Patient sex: F
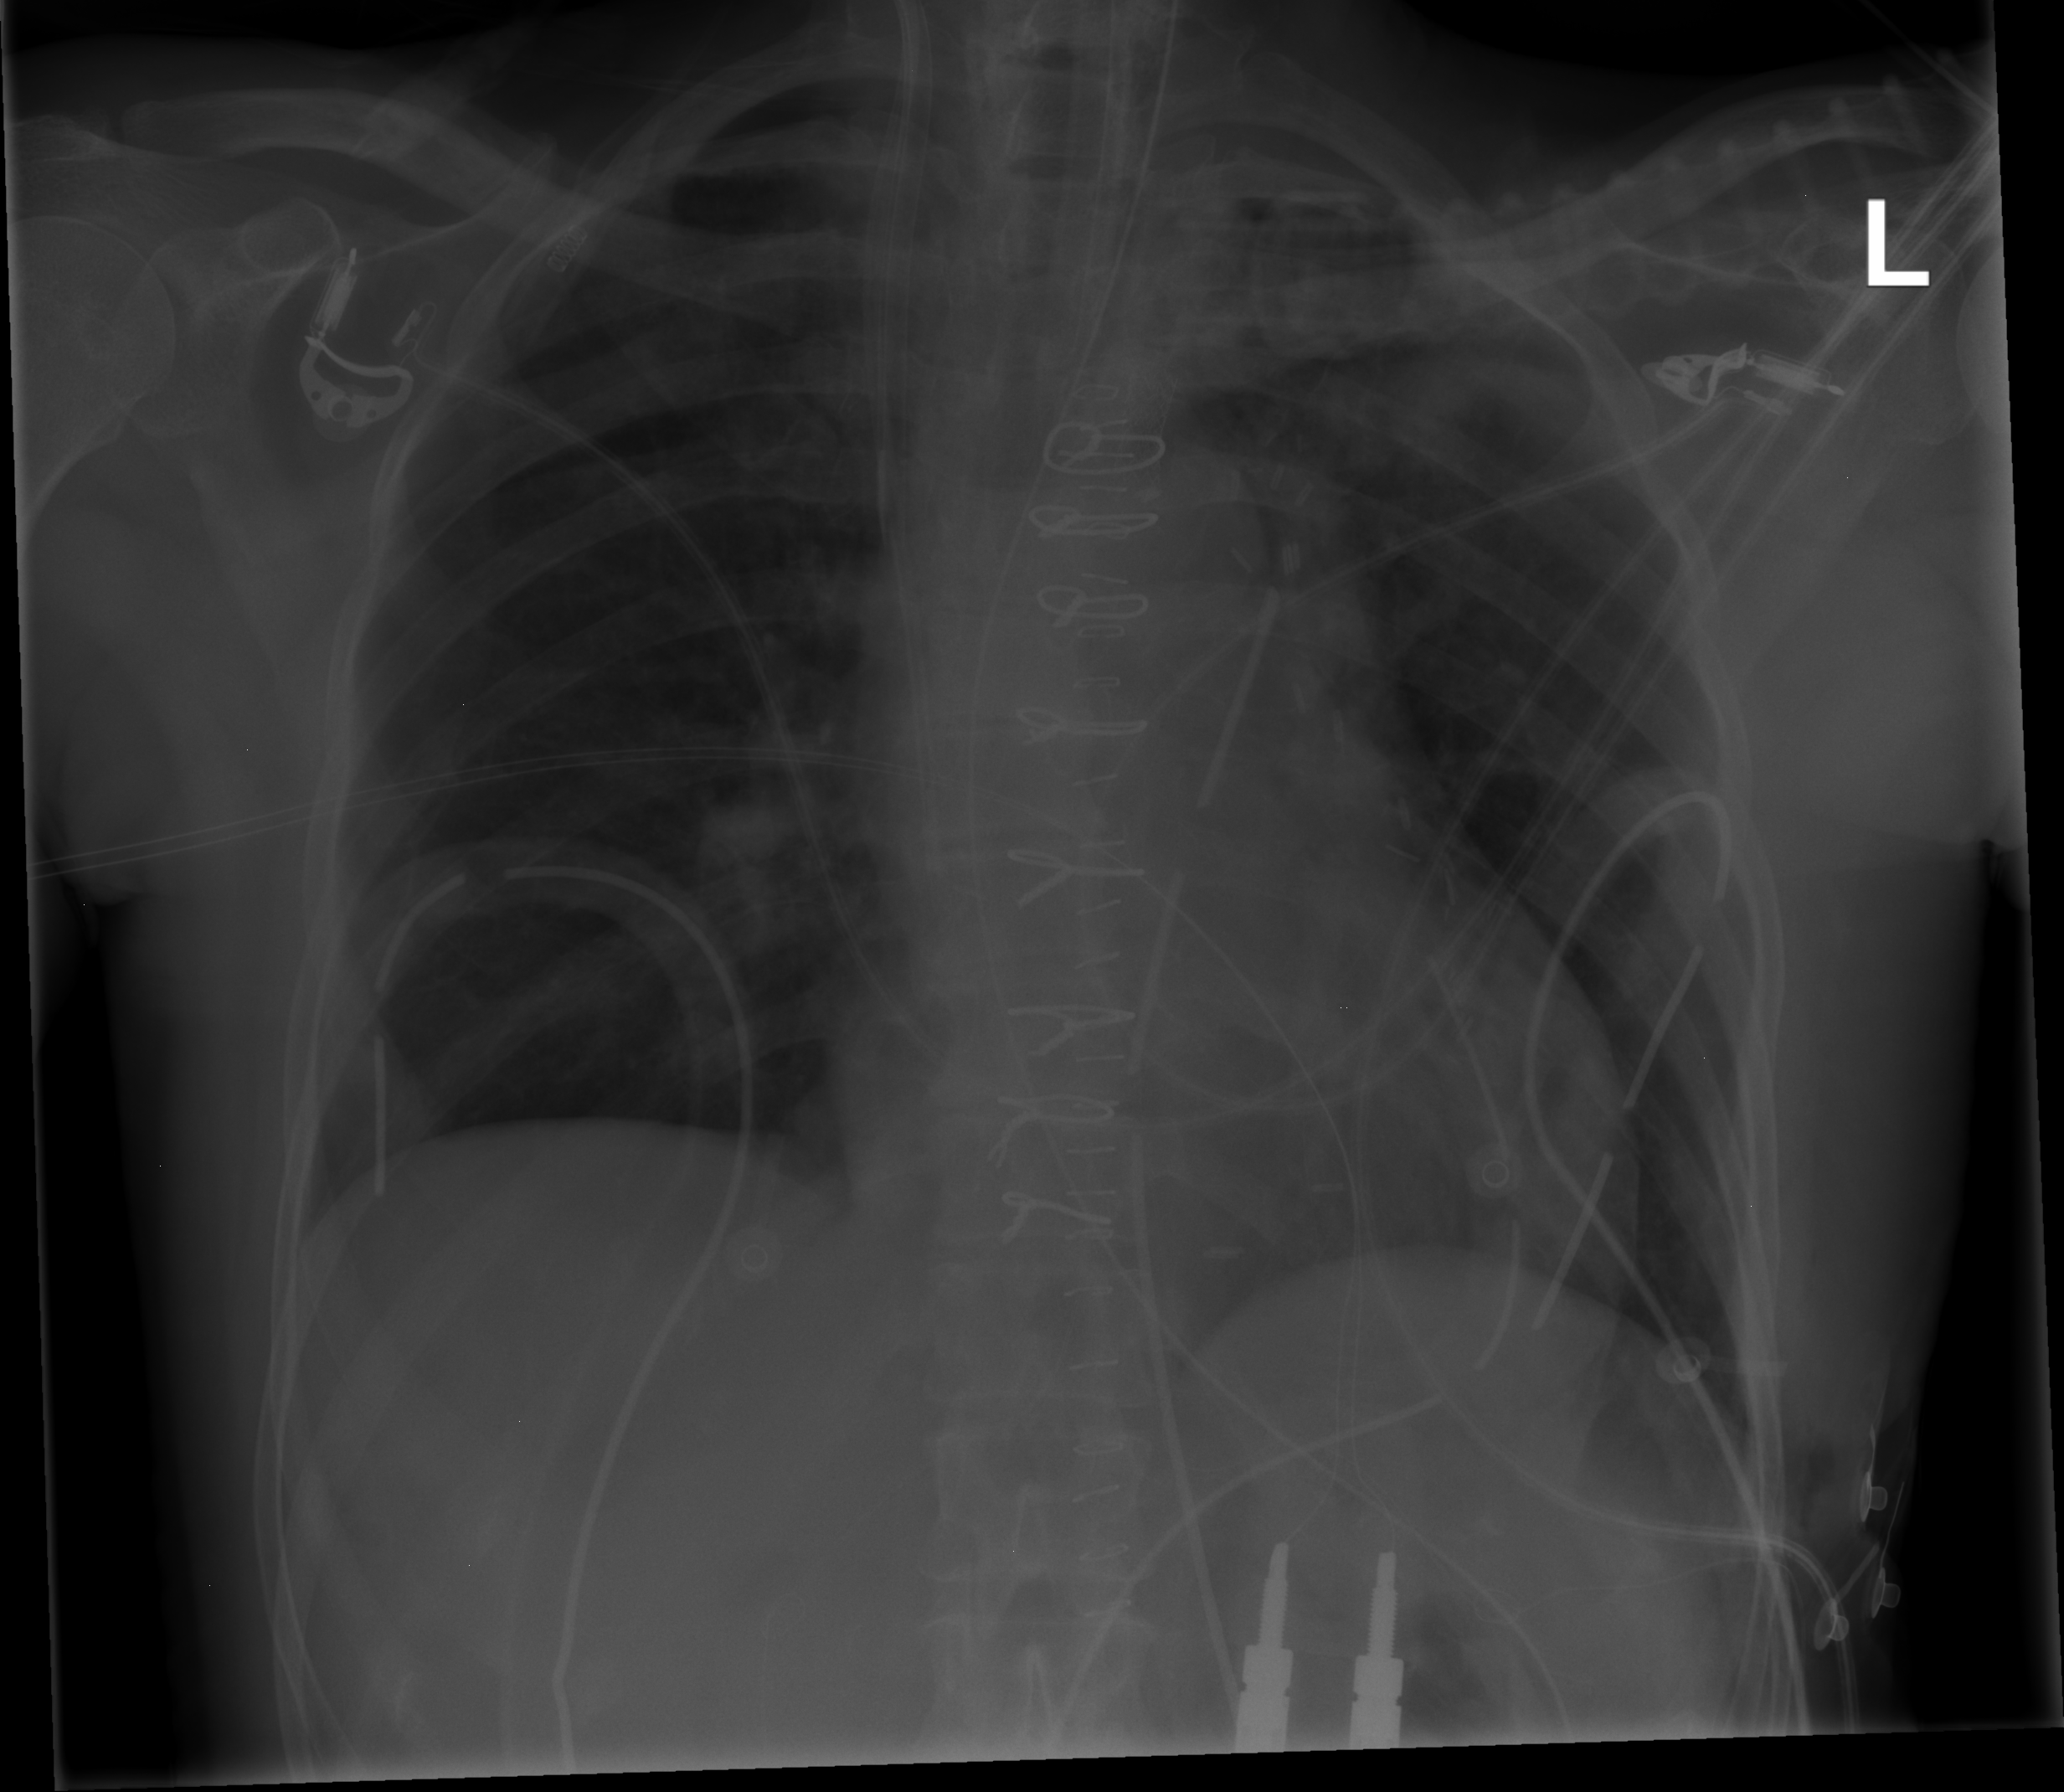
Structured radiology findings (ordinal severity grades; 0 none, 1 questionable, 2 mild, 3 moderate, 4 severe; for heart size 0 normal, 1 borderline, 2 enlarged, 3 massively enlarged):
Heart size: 1
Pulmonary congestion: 0
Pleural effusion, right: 0
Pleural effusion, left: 0
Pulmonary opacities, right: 0
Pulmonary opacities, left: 0
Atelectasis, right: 2
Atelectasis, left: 0